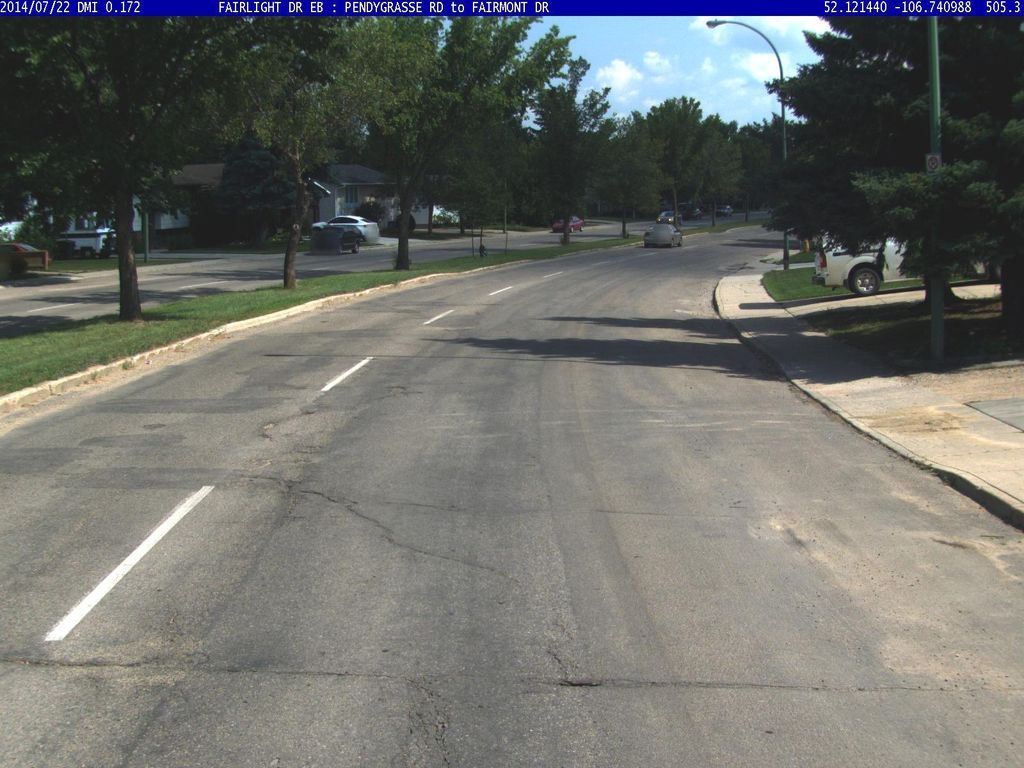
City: saskatoon